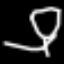
Label: square